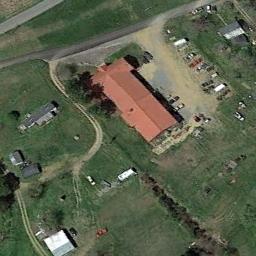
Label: sparse_residential